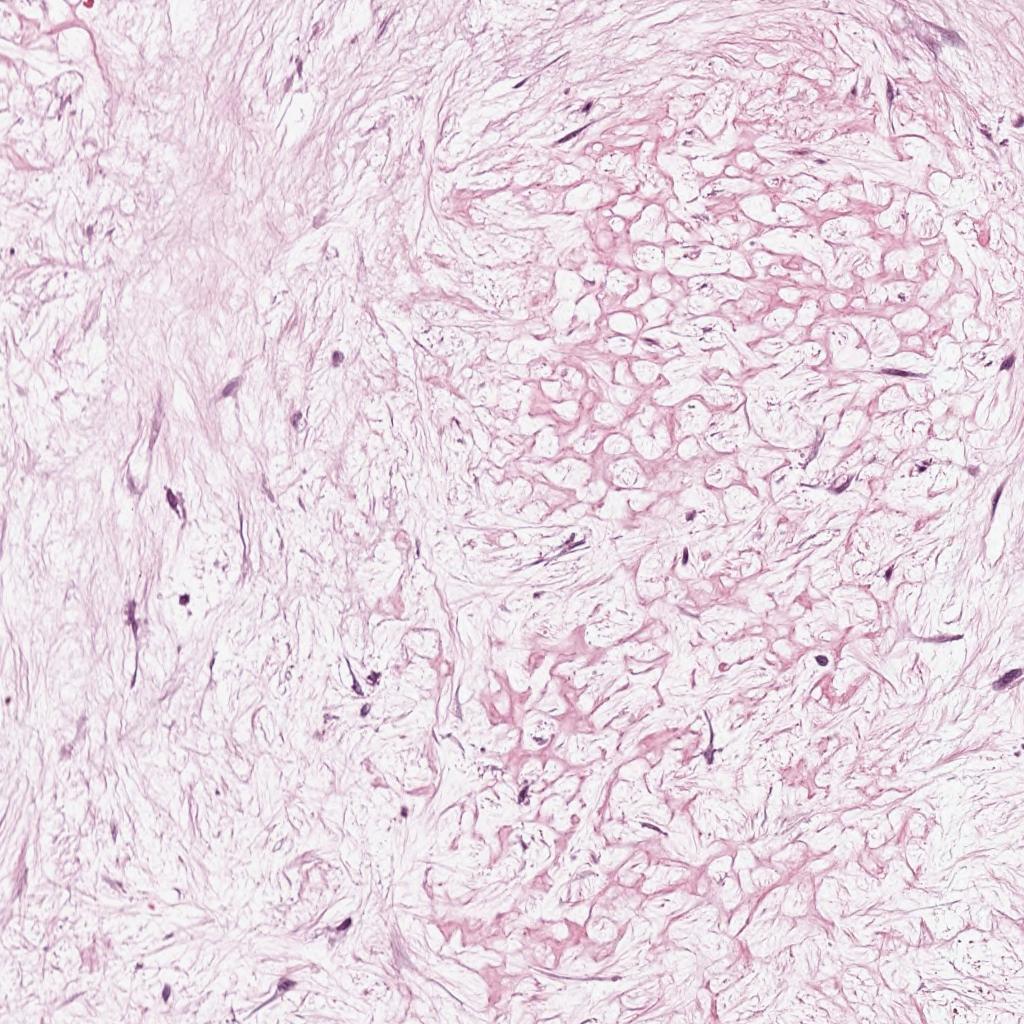
Label: Non-Viable-Tumor